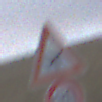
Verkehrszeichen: FlugbetriebLinks
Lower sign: Geschwindigkeit70
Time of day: SunriseSunset
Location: Outdoor (Nature)
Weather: Overcast
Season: NotSpecified
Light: Natural